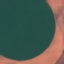
Land use / land cover class: AnnualCrop